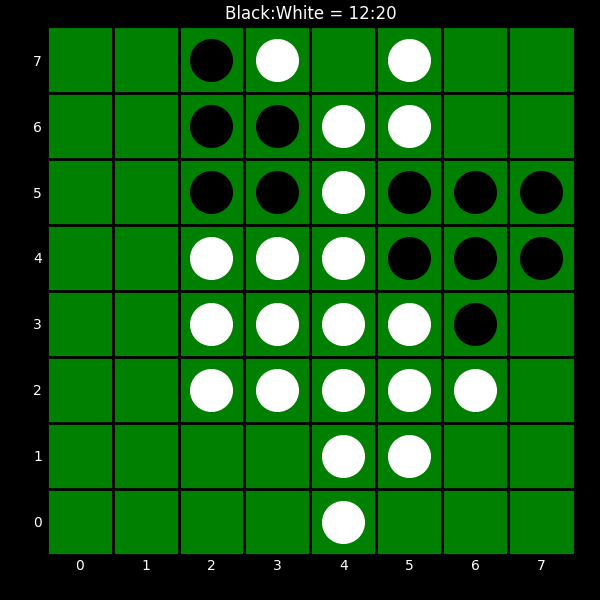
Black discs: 12
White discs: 20